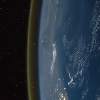
Label: water